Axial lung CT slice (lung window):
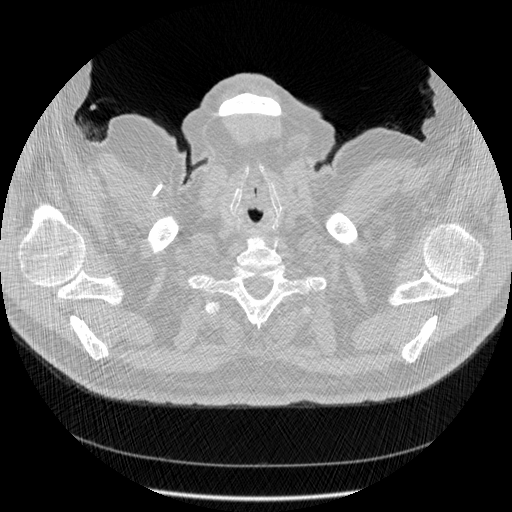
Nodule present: no